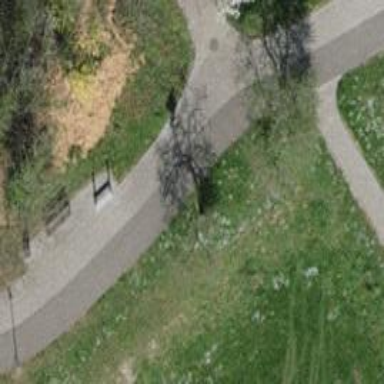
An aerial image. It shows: Pedestrian road.